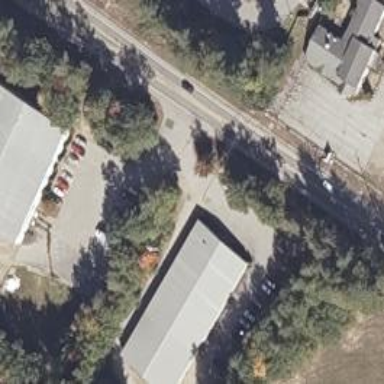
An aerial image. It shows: Commercial building.